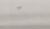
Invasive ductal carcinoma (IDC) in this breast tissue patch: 0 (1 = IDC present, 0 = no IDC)